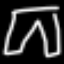
Label: pants